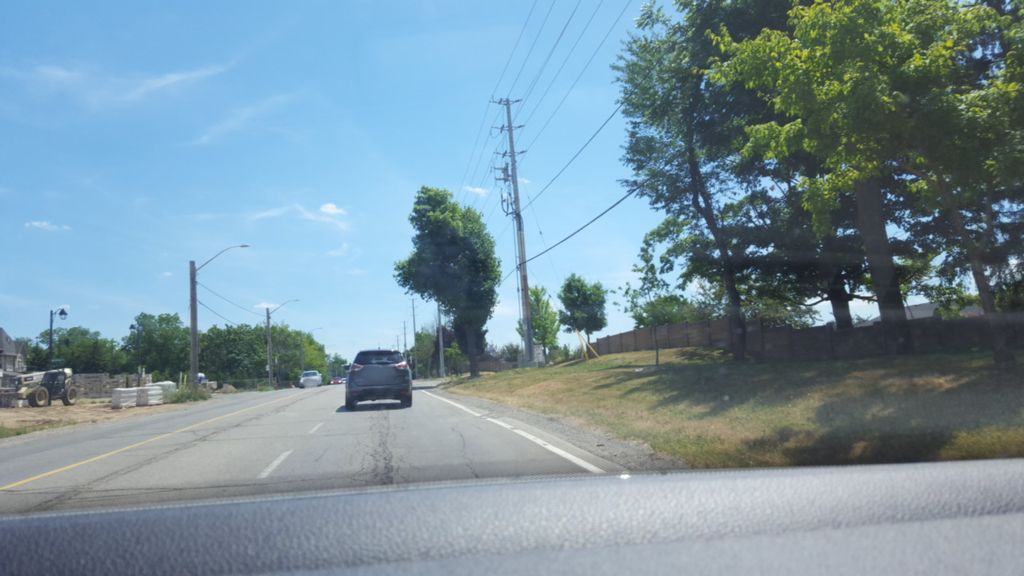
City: hamilton